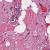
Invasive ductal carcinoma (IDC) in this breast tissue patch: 0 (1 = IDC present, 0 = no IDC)